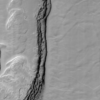
Label: not_dusty